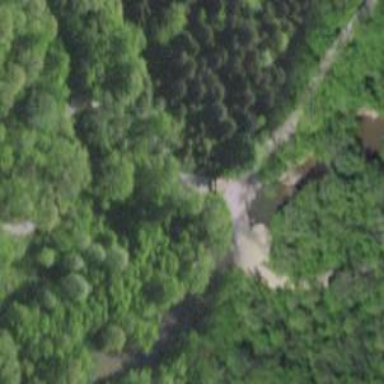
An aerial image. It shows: Low water crossing bridge on residential road.